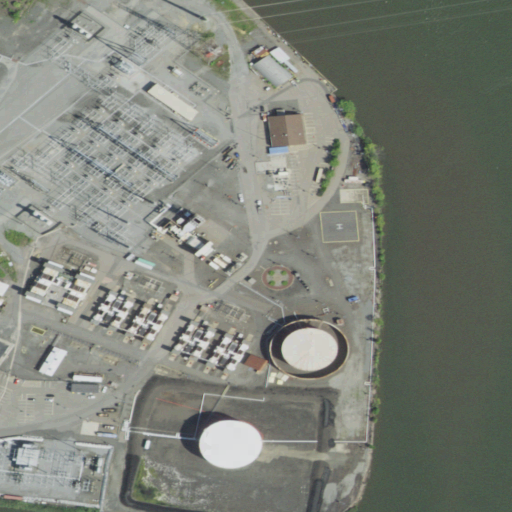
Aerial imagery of cape in New Jersey named Point No Point containing high intensity development, open water, medium intensity development, and low intensity development